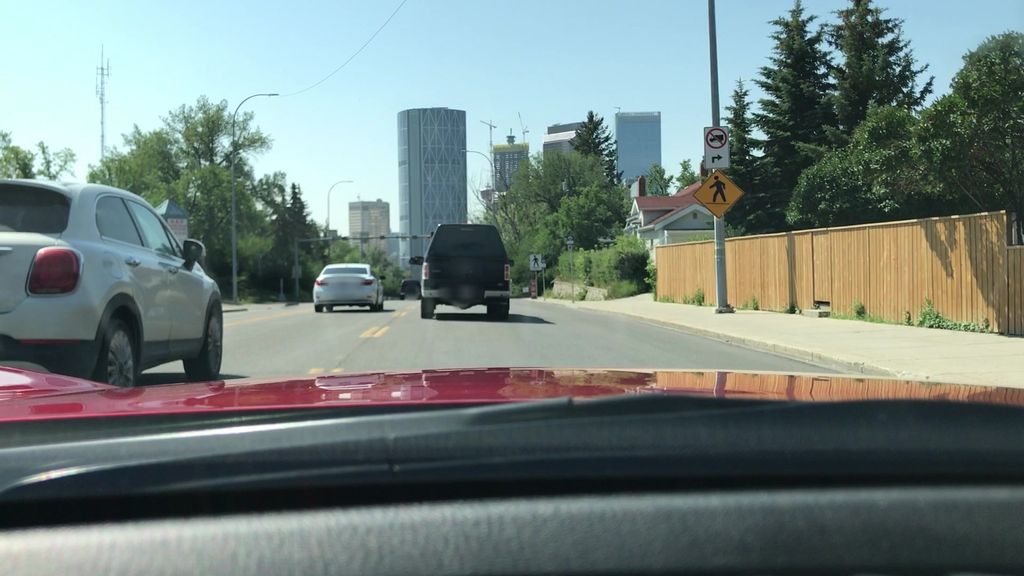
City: calgary